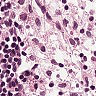
Metastatic tissue present: no